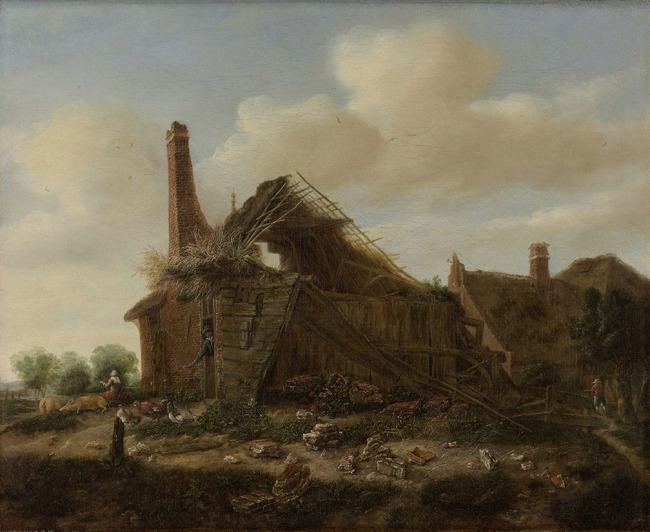
Title: Landschap met ingestort huis
Artist: Emanuel Murant
Earliest date: 1637
Latest date: 1699
Genre: painting
Iconography: cattle
Keywords: landscape (genre), house, hatch, ruin, chimney, pig, feeding